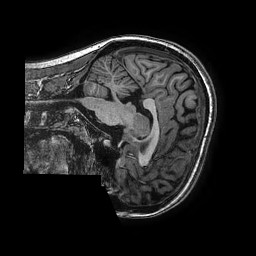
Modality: T1w
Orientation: sagittal
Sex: female
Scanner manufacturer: ge
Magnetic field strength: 3 T
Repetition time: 0.0077 s
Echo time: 0.003436 s